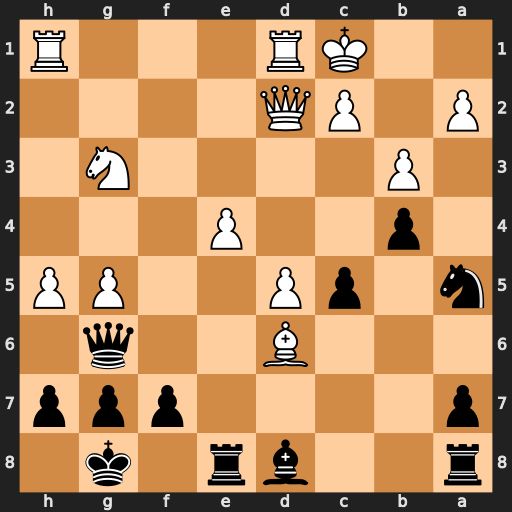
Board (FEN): r2br1k1/p4ppp/3B2q1/n1pP2PP/1p2P3/1P4N1/P1PQ4/2KR3R
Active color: b
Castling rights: -
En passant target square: -
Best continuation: Qxd6 Nf5 Qe5